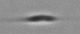
Label: Cylindrotheca_morphotype1